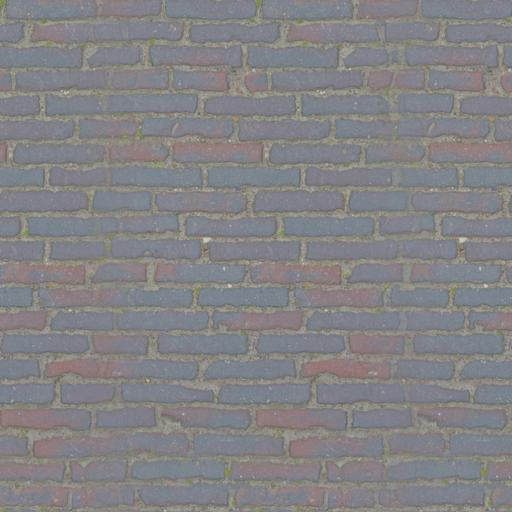
Tags: pavement paving stones